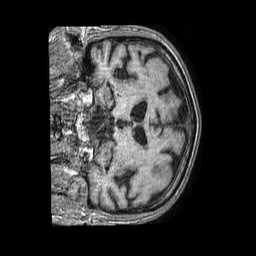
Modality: T1w
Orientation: coronal
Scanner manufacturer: philips
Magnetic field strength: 1.5 T
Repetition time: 0.007655 s
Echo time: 0.003508 s